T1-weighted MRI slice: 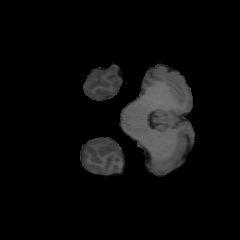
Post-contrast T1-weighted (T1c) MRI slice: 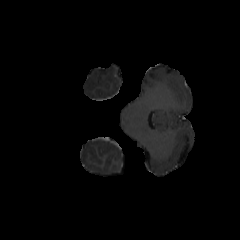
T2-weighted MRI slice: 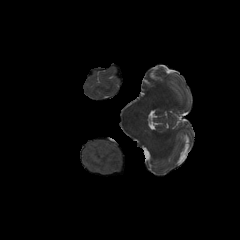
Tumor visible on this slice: no